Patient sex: M
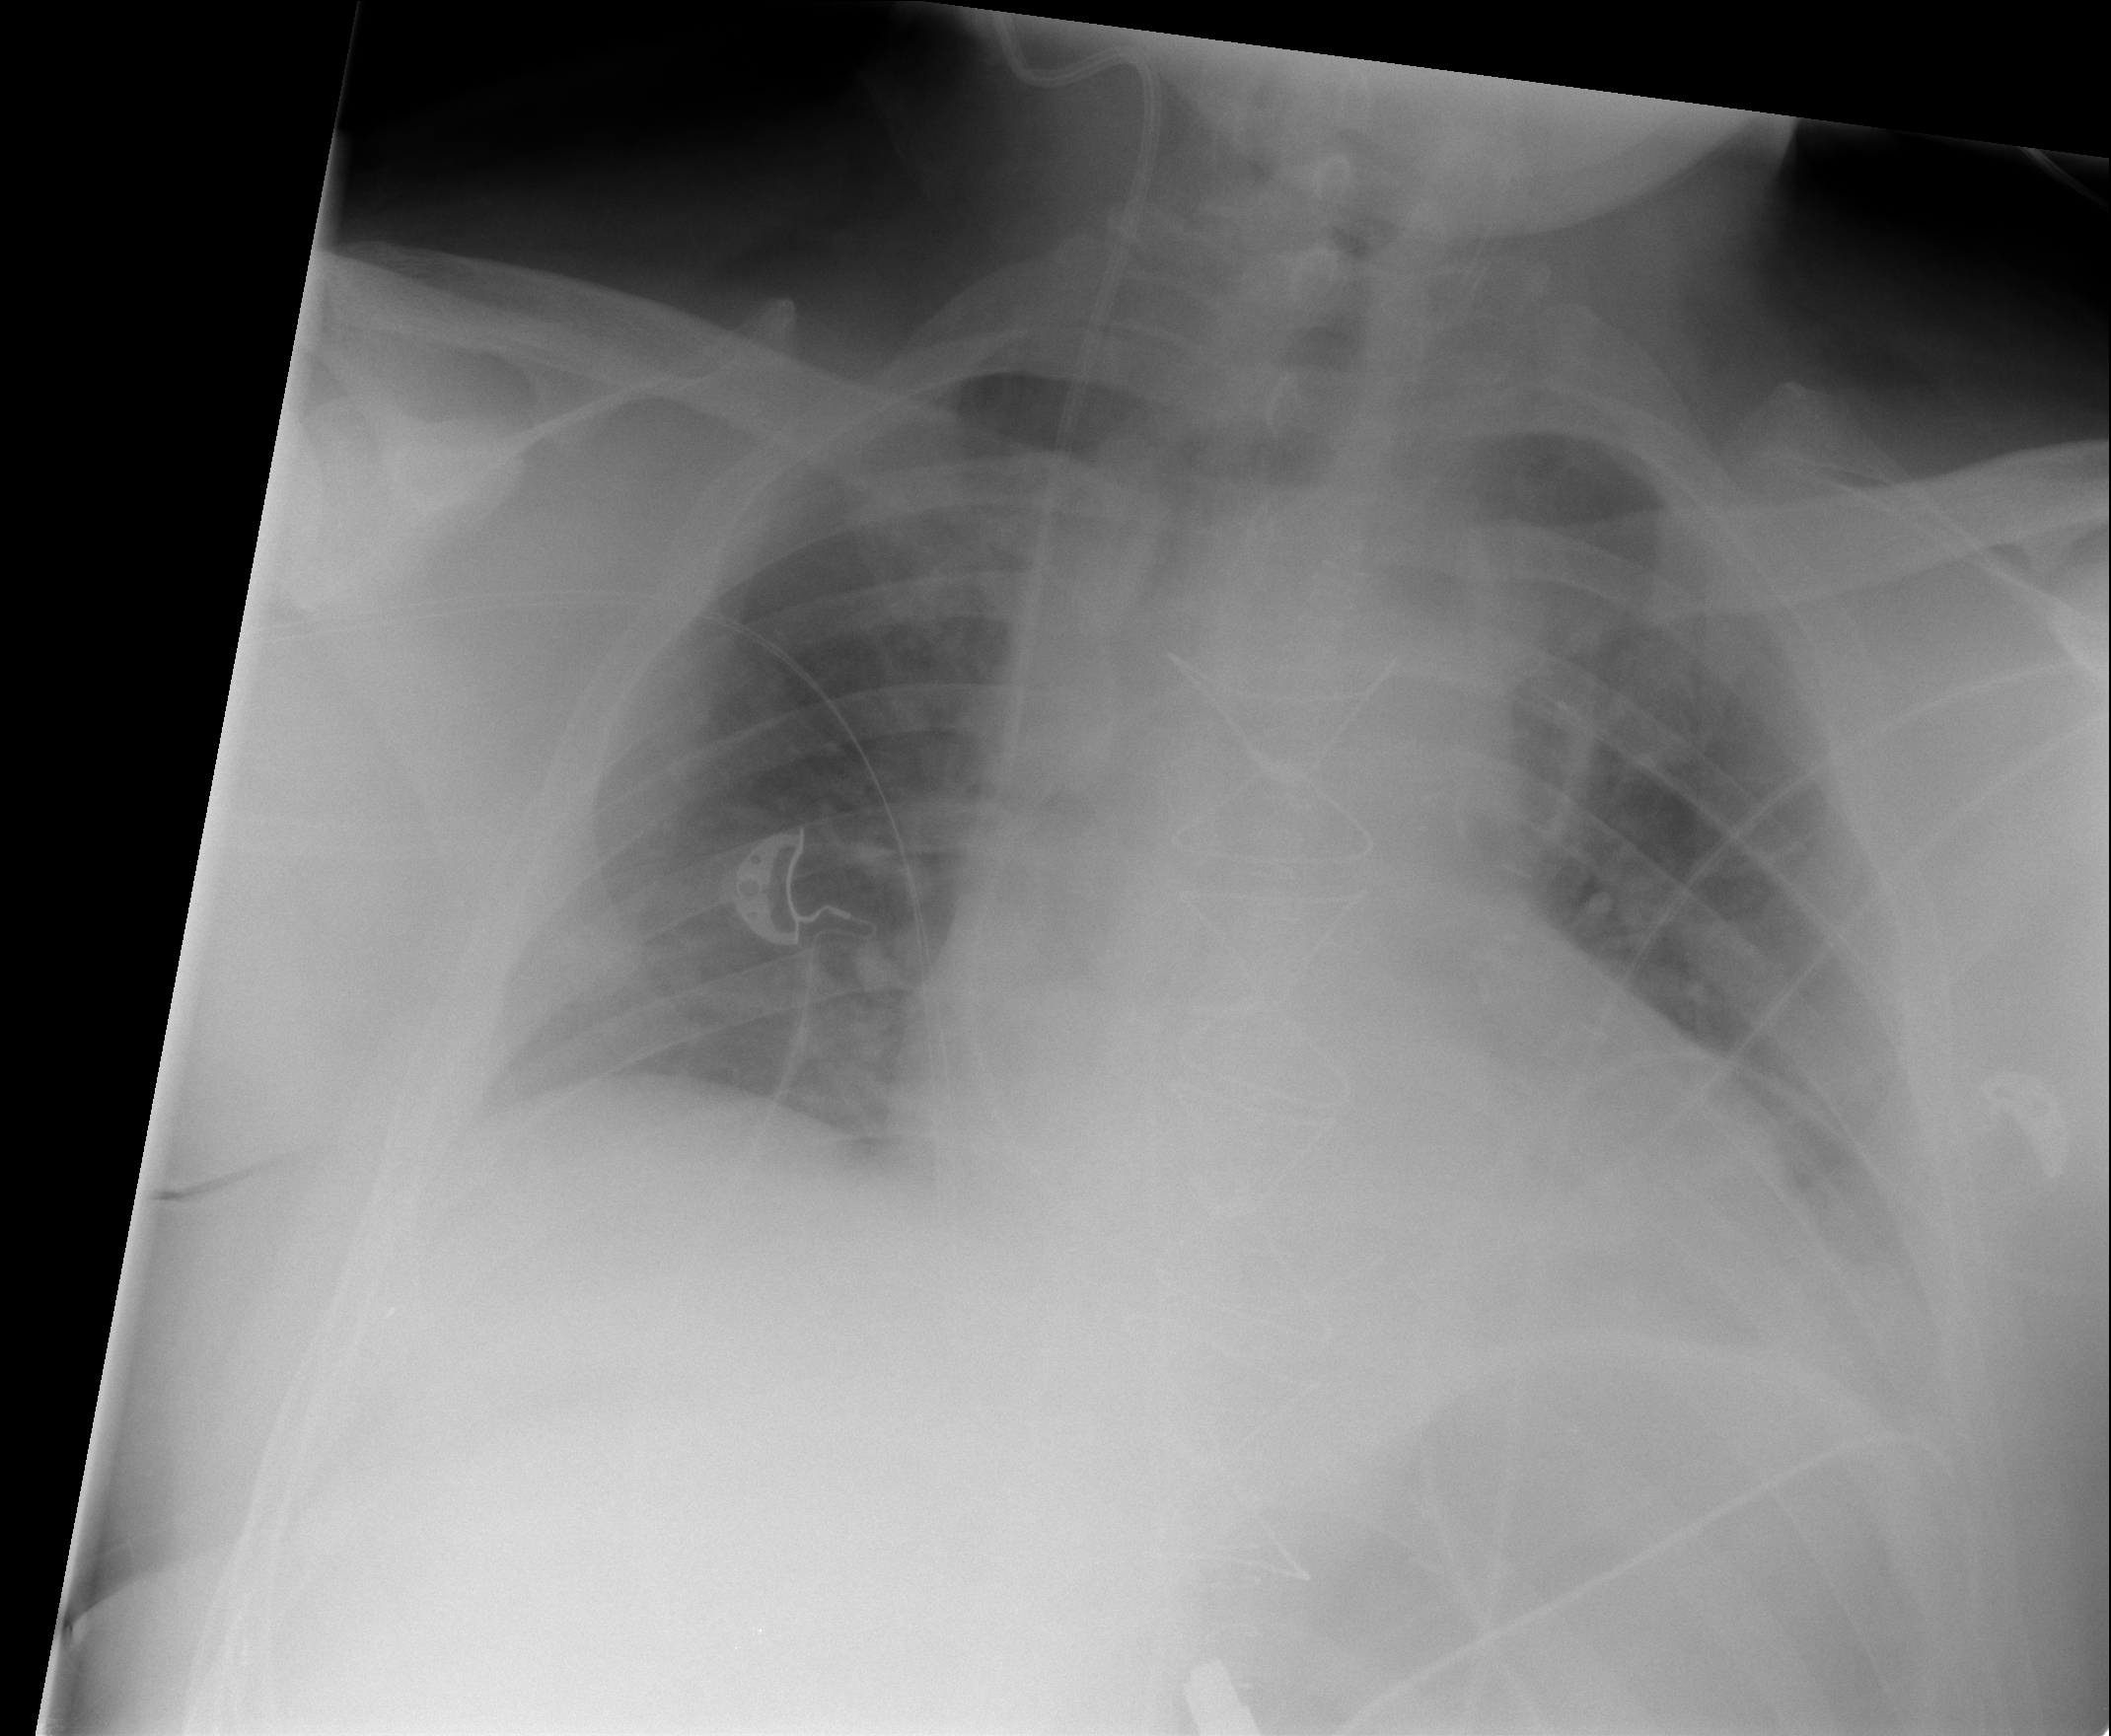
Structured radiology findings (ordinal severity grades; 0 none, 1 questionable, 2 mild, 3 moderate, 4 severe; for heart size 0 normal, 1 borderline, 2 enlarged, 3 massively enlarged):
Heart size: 0
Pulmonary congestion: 2
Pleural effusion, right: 0
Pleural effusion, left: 1
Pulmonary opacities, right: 0
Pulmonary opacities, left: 0
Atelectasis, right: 0
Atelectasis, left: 1